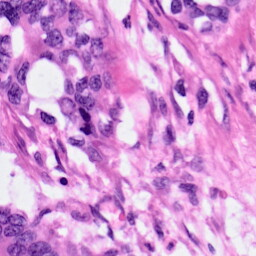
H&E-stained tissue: Pancreatic